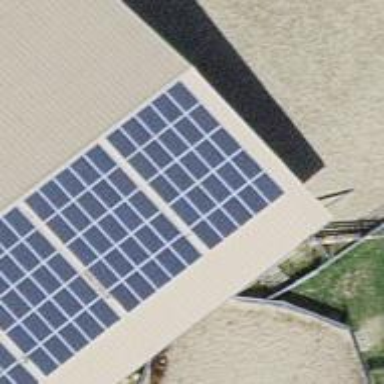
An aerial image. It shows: Solar power generator utilizing photovoltaic technology with solar photovoltaic panels.